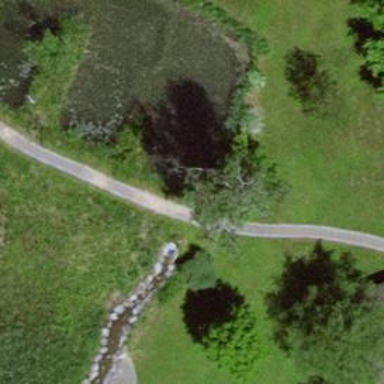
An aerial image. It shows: Footway along the road.